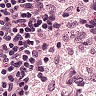
Metastatic tissue present: no